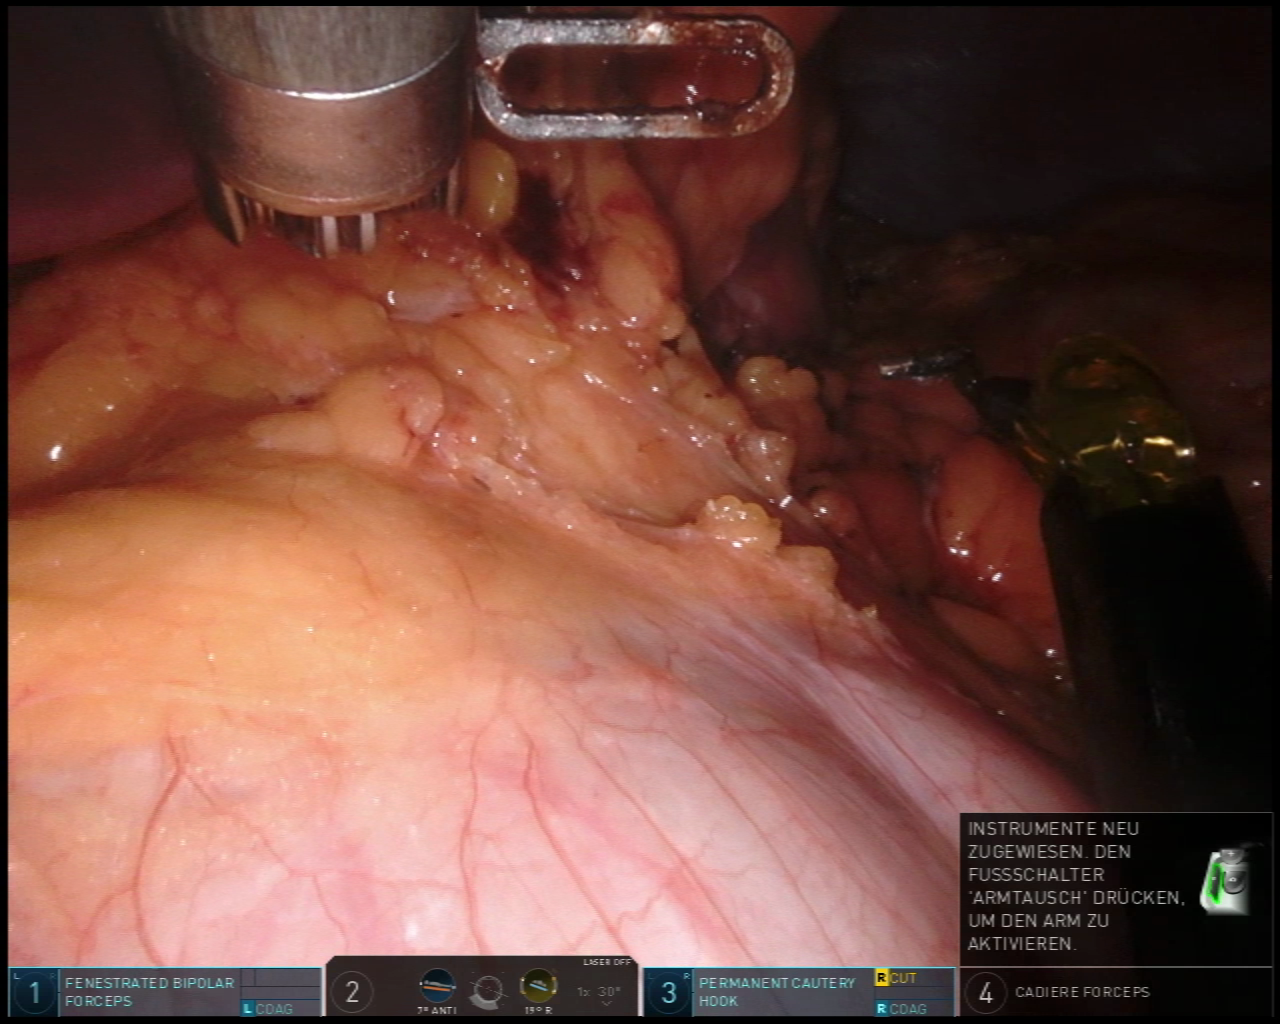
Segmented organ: liver
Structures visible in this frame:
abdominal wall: yes
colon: yes
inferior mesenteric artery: no
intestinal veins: no
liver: yes
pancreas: no
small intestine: no
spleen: no
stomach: no
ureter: no
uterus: no
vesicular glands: no